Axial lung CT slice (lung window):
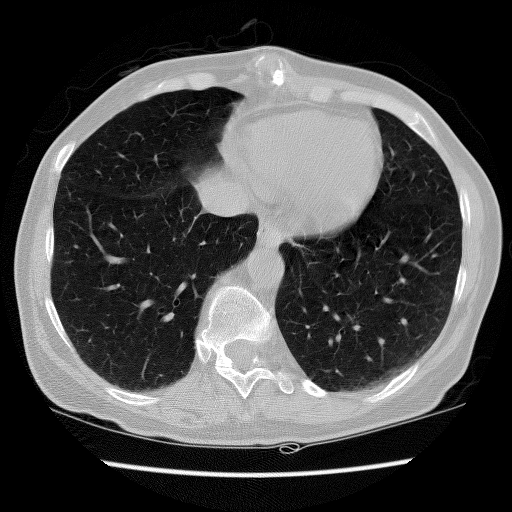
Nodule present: no